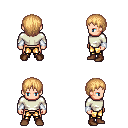
a pixel art fantasy rpg character, male body template, human, light skin, white long-sleeve shirt, gold greaves, light blonde plain hairstyle, white cloth bracers, brown shoes, four views (front, back, left, right), 2x2 character sprite sheet, small pixel art, hard edges, no anti-aliasing